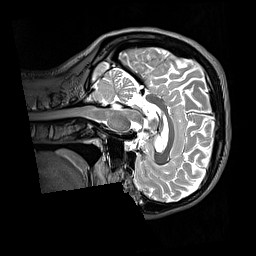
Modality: T2w
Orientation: sagittal
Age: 29
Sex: female
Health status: healthy
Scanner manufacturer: siemens
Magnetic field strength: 3 T
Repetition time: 3.2 s
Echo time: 0.568 s